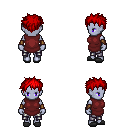
a pixel art fantasy rpg character, female body template, dark elf, purple skin, maroon tunic, metal pants, red bedhead hairstyle, cloth bracers, gray slippers, four views (front, back, left, right), 2x2 character sprite sheet, small pixel art, hard edges, no anti-aliasing